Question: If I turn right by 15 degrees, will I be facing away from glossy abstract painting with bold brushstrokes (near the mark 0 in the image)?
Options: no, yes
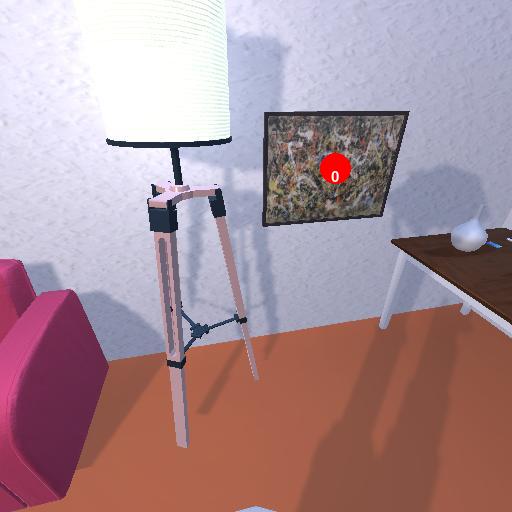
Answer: no